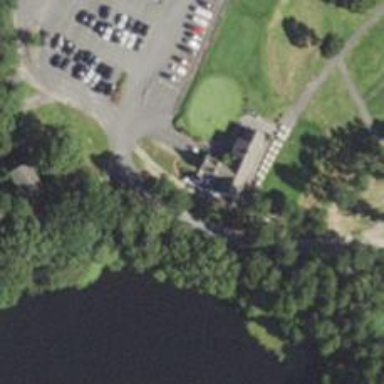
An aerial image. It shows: Path for both roads and golfers.